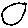
Label: circle